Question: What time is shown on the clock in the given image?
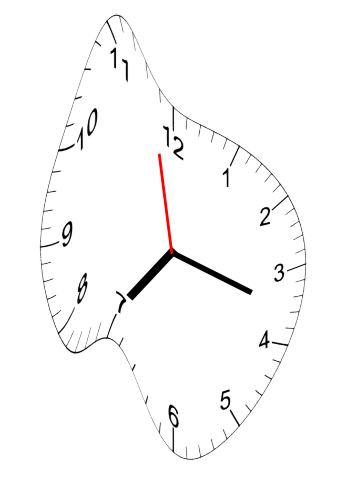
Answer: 07:17:58